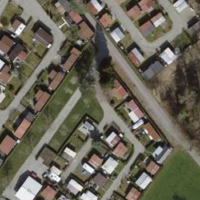
EUNIS habitat code: 53
Species observed at this site:
Cotinus coggygria